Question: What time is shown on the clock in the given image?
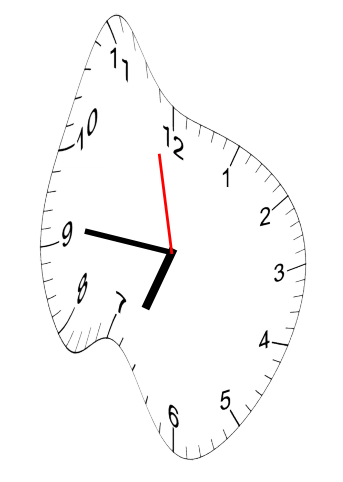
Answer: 06:45:58